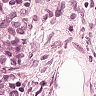
Metastatic tissue present: yes